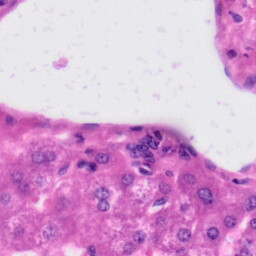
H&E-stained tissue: Liver